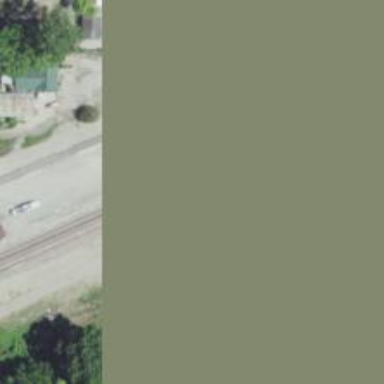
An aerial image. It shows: Railway service station.